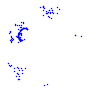
Particle: kaon